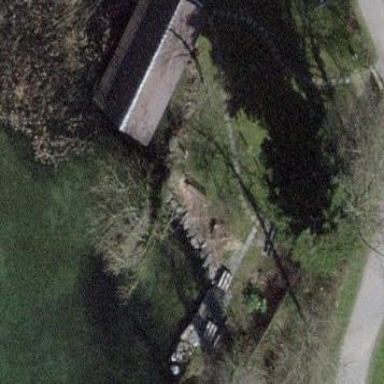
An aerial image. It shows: Boathouse building.